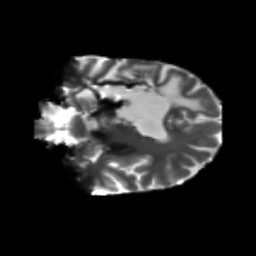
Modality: T2w
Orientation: coronal
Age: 31
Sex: female
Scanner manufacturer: siemens
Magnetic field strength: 3 T
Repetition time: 5.25 s
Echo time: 0.08 s